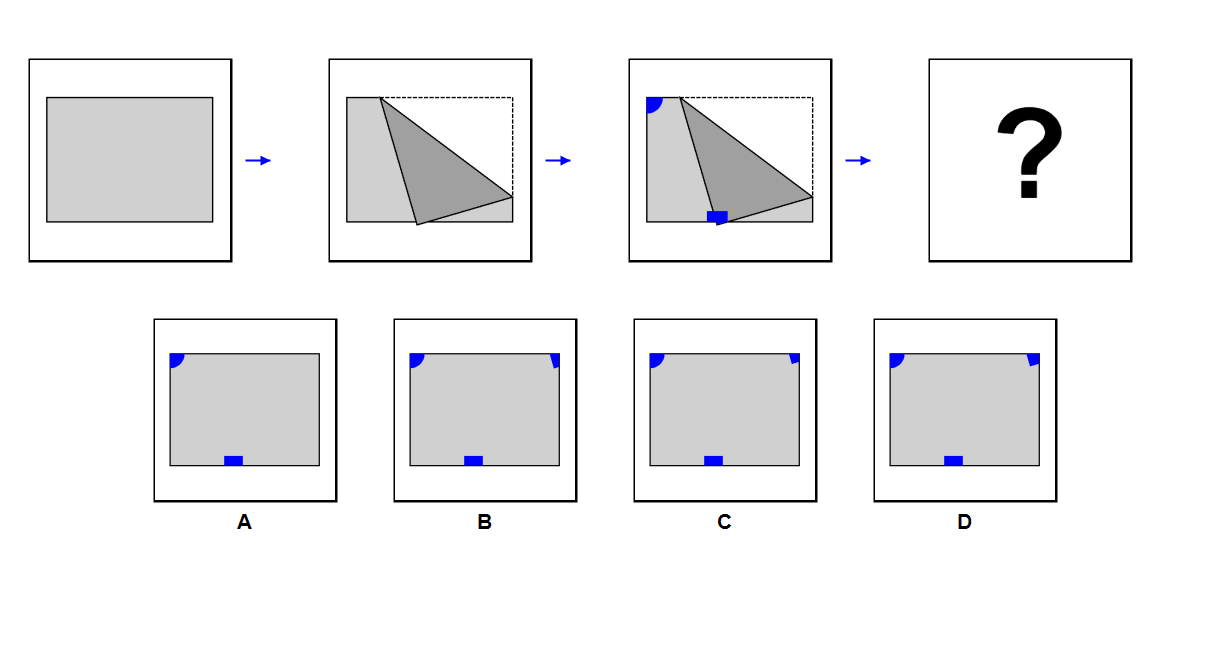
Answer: D